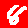
Digit: 8